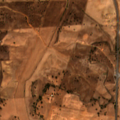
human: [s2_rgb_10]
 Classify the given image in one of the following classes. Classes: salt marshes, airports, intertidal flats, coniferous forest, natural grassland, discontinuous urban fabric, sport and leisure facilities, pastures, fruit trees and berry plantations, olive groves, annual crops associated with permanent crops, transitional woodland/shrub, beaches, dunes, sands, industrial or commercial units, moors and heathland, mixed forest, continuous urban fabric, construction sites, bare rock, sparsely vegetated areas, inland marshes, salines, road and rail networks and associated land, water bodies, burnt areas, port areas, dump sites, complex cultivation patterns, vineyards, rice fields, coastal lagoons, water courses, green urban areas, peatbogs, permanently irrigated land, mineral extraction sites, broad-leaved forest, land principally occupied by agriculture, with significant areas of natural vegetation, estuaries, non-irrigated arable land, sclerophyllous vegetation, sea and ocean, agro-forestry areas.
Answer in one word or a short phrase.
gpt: non-irrigated arable land, permanently irrigated land, agro-forestry areas